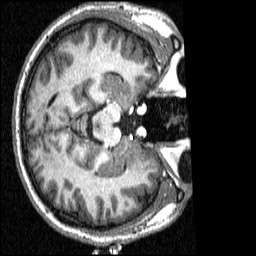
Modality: T1w
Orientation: axial